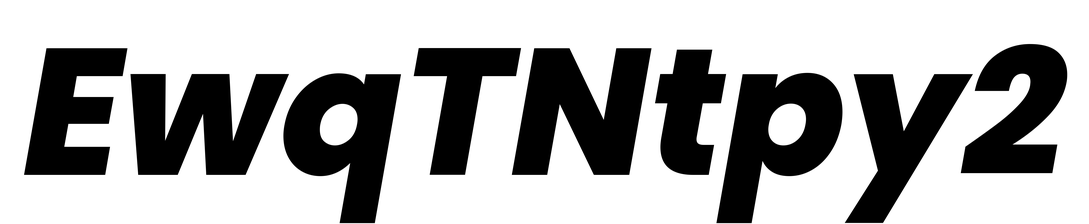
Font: Poppins-ExtraBoldItalic